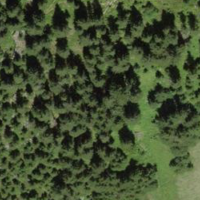
EUNIS habitat code: 44
Species observed at this site:
Calluna vulgaris